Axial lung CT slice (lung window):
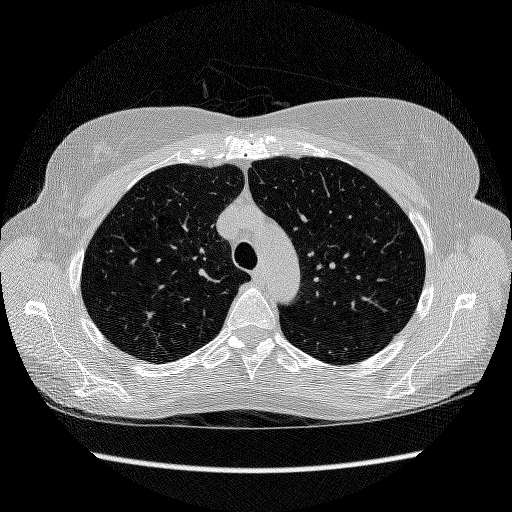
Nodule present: no